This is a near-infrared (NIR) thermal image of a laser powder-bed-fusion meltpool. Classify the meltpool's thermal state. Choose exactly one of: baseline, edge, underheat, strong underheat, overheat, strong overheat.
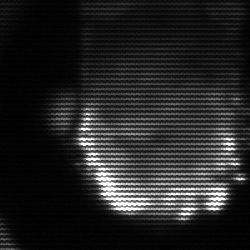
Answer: baseline